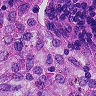
Metastatic tissue present: no